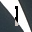
Label: 1